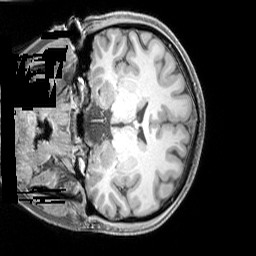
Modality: T1w
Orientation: coronal